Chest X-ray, PA view. Patient: 51 years old, sex M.
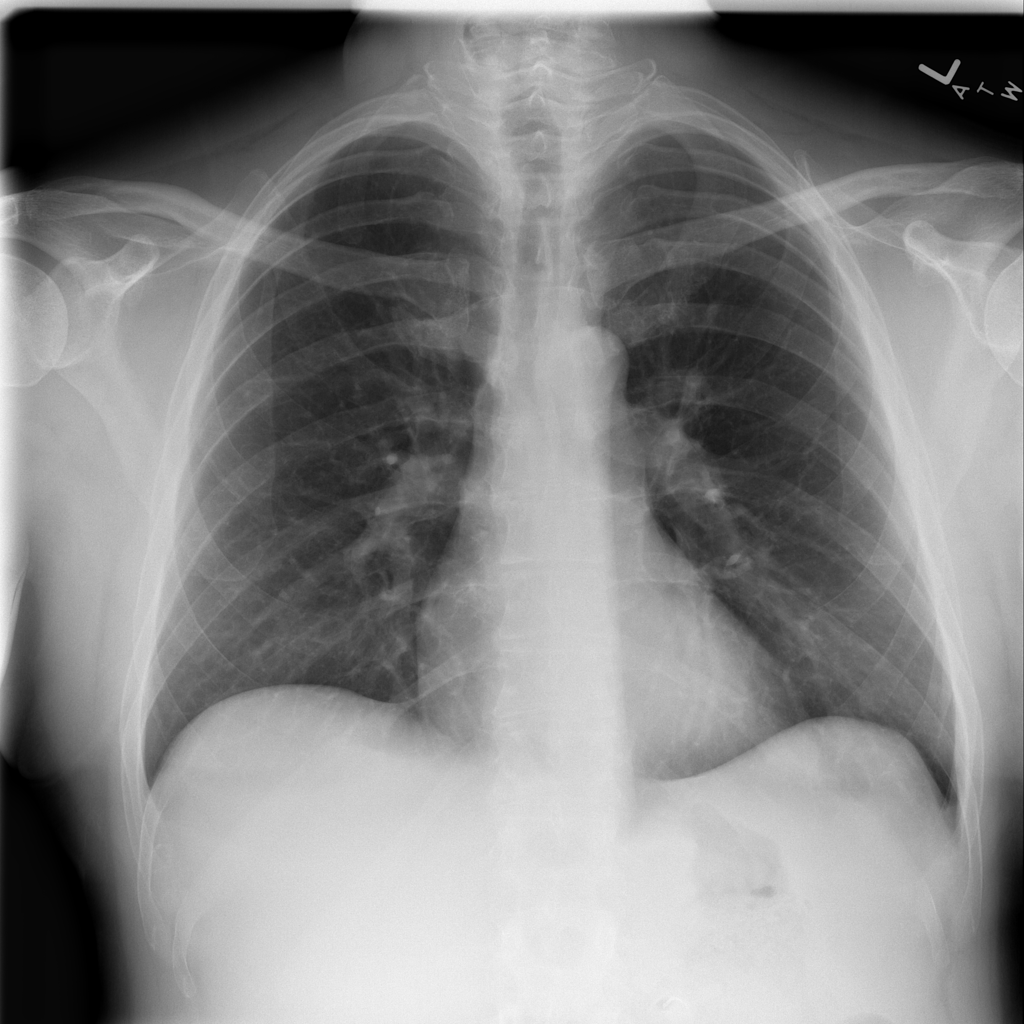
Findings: No Finding